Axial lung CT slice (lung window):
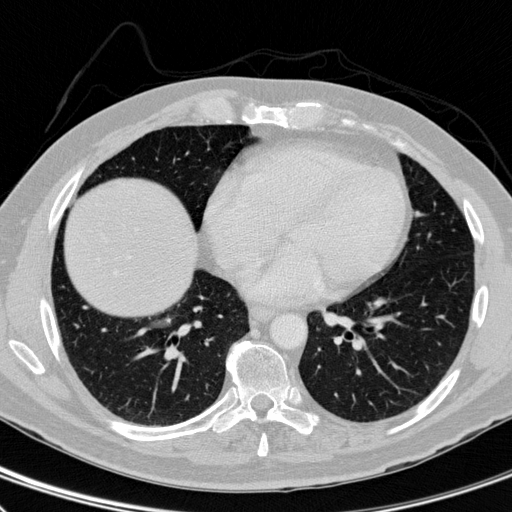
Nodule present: no